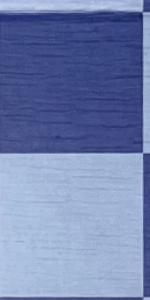
Label: Empty